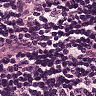
Metastatic tissue present: no